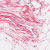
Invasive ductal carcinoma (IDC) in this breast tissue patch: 0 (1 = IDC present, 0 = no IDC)